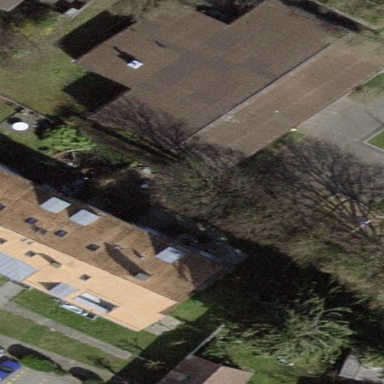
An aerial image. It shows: Kindergarten building.